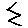
Label: zigzag